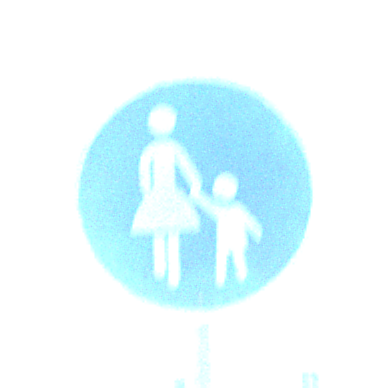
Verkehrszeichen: Gehweg
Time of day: MorningAfternoon
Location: Outdoor (Urban)
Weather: Clear
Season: NotSpecified
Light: Natural